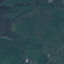
Label: Pasture